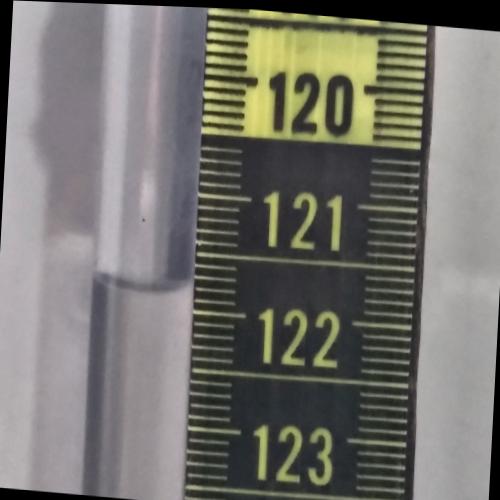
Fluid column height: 121.8 cm